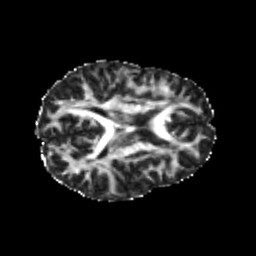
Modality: FA
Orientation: axial
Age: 25
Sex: female
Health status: healthy
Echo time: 0.074 s